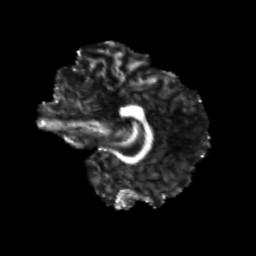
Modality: FA
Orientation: sagittal
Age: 24
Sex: female
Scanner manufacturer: siemens
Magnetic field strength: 3 T
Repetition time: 3.5 s
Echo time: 0.104 s